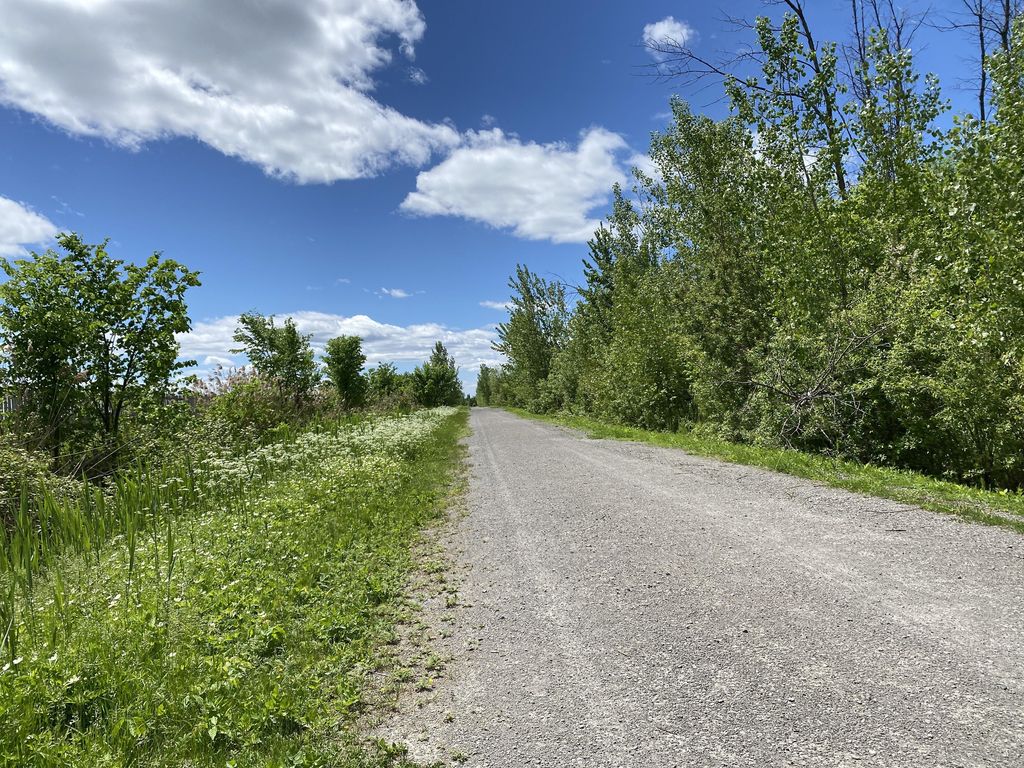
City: montreal